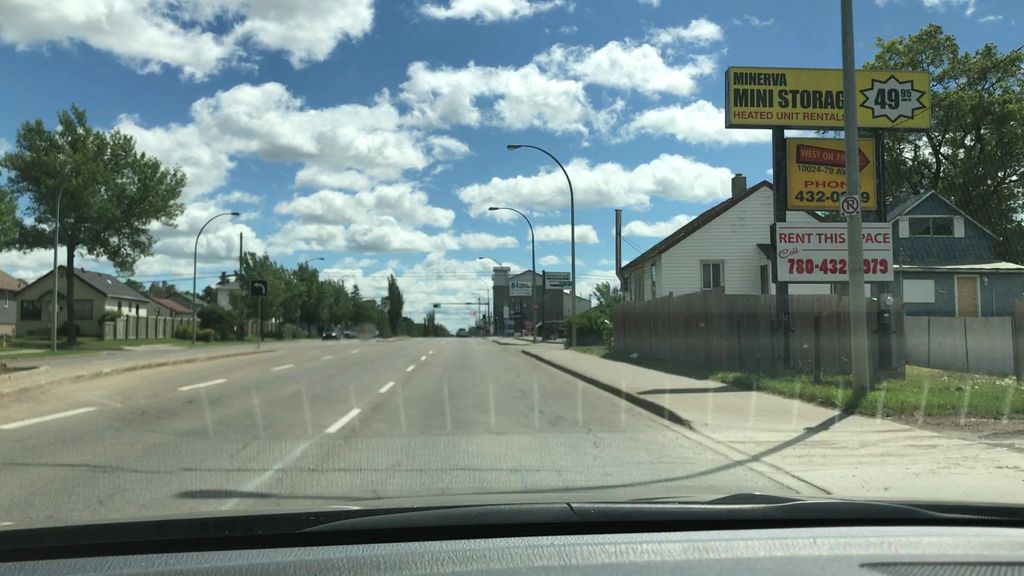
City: edmonton